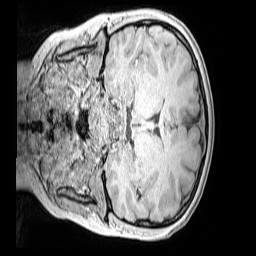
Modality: MP2RAGE
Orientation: coronal
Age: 10
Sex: male
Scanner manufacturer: siemens
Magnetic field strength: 3 T
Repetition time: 4 s
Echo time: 0.00299 s